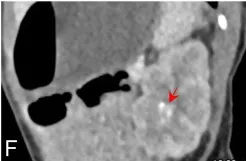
Sagittal. Contrast-enhanced CT images showing abnormal enhancement in the left renal pelvis.
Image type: radiology (ct)